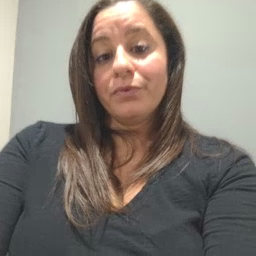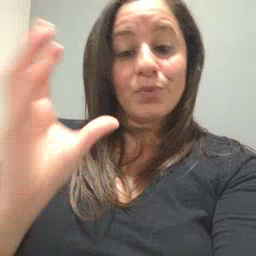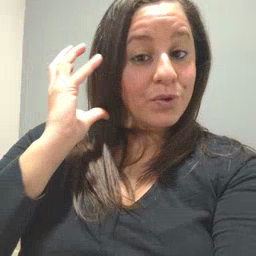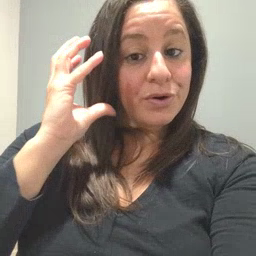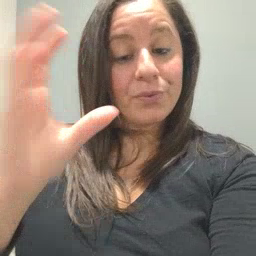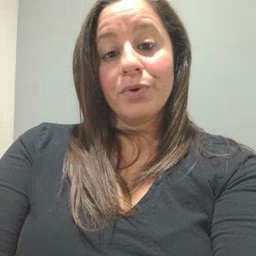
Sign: radio